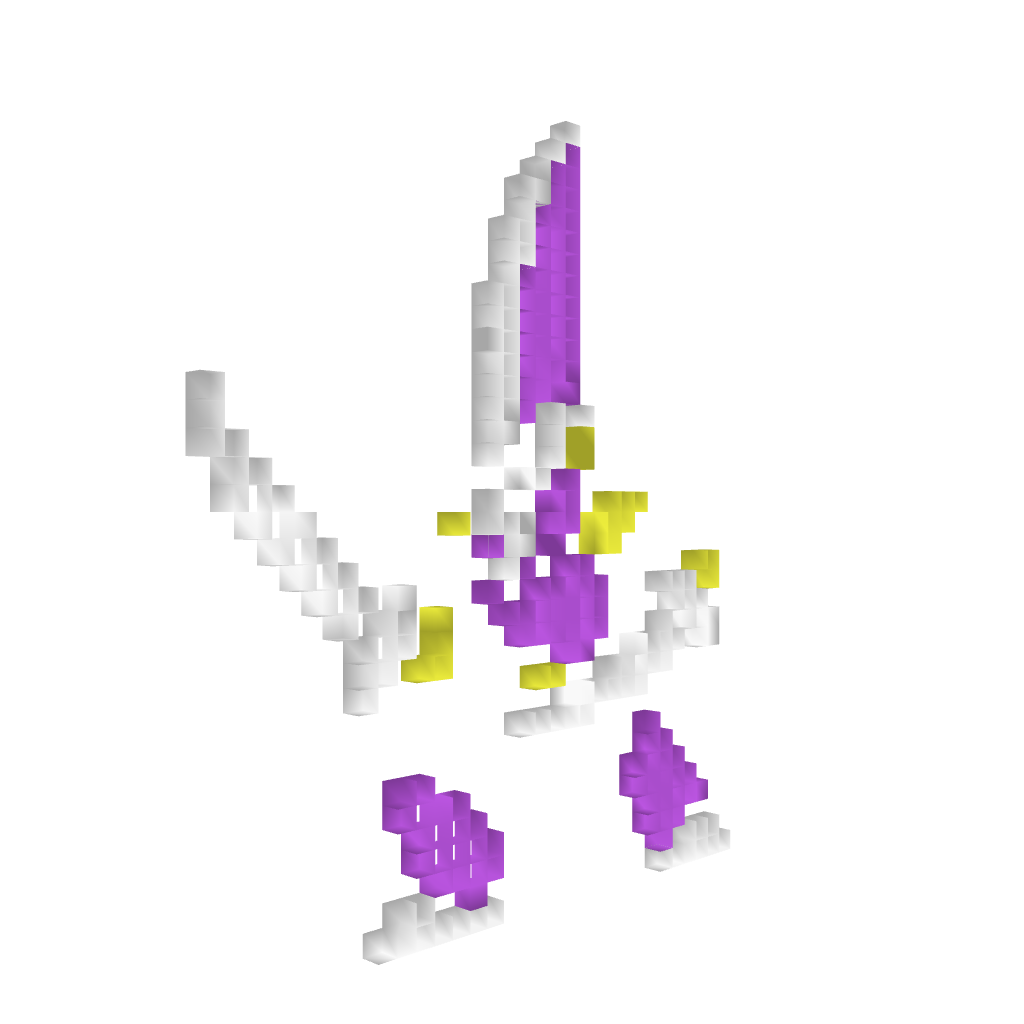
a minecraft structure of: Blademan (ErnieCIII) bad low quality